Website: bh-photo
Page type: billing-address
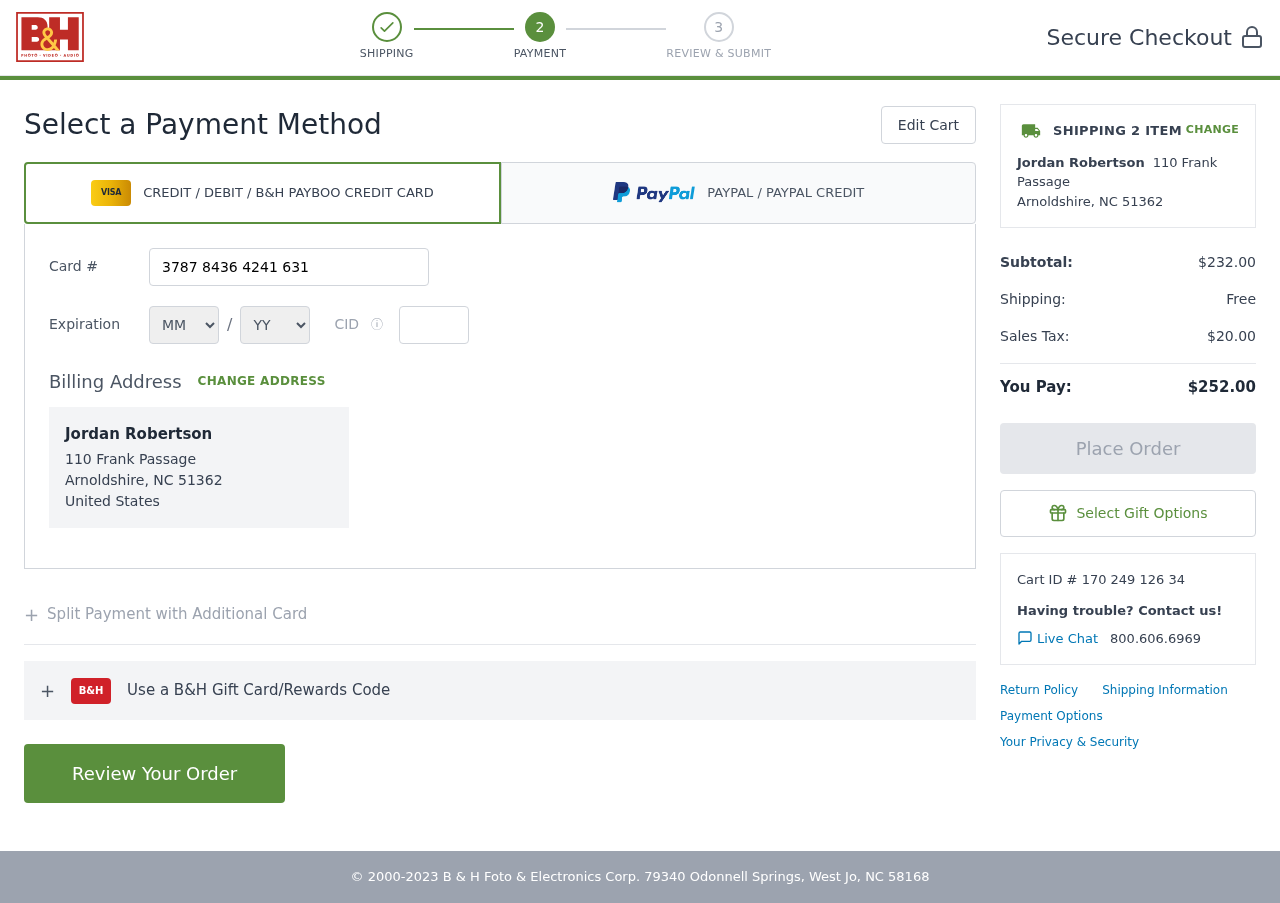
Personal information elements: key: PII_CARD_CVV
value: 6615
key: PII_CARD_EXPIRY_MONTH
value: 05
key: PII_CARD_EXPIRY_YEAR
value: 30
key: PII_CARD_NUMBER
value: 3787 8436 4241 631
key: PII_CITY_STATE_ZIP
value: Arnoldshire, NC 51362
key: PII_COUNTRY
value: United States
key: PII_FULLNAME
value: Jordan Robertson
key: PII_STREET
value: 110 Frank Passage
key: PII_FULLNAME2
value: Jordan Robertson
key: PII_STREET2
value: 110 Frank Passage
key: PII_CITY_STATE_ZIP2
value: Arnoldshire, NC 51362
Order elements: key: ORDER_NUM_ITEMS
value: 2
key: ORDER_SUBTOTAL
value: $232.00
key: ORDER_SHIPPING_COST
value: Free
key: ORDER_TAX
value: $20.00
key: ORDER_TOTAL
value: $252.00
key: ORDER_ID
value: Cart ID # 170 249 126 34